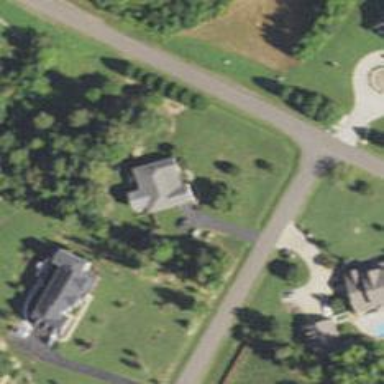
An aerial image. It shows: Driveway.